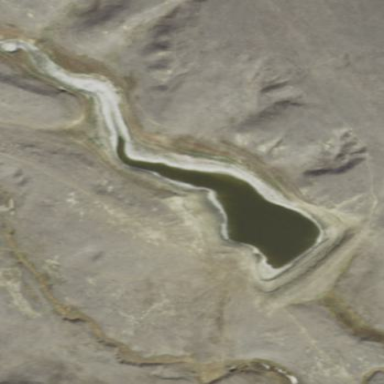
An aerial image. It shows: Reservoir of natural water.